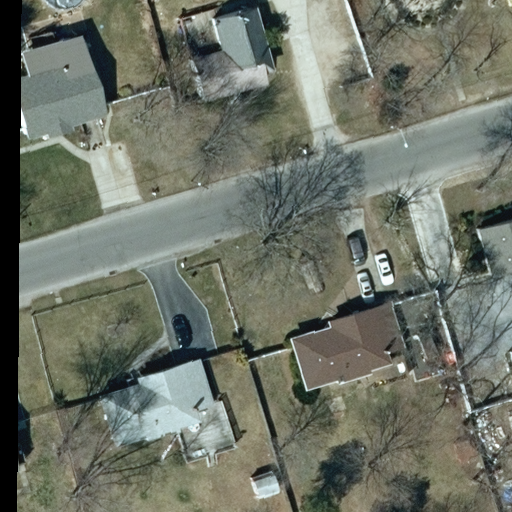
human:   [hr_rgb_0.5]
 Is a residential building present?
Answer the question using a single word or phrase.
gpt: yes

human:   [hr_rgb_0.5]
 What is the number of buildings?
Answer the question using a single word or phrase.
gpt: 8

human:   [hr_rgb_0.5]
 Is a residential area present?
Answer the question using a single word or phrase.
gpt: yes

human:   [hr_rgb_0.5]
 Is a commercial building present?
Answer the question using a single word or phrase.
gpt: no

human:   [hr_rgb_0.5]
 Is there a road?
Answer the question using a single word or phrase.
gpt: yes

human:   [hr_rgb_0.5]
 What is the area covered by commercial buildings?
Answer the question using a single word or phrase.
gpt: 0m2

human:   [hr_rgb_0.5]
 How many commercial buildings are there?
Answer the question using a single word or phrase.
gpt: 0

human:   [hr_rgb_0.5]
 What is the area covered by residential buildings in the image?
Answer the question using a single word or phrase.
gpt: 1600m2

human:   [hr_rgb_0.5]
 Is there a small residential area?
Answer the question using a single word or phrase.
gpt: no

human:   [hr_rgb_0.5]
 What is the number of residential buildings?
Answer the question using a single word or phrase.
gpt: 7

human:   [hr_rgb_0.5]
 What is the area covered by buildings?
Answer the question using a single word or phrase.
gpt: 1622m2

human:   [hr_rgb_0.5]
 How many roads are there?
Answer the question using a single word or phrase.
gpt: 1

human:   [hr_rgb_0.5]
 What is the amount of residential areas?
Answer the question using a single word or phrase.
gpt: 1

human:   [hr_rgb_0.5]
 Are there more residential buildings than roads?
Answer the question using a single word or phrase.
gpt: yes

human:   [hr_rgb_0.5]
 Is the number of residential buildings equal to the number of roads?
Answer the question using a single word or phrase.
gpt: no

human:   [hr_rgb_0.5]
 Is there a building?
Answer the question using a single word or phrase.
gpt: yes

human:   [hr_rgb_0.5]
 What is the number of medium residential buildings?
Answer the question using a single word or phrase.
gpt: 6

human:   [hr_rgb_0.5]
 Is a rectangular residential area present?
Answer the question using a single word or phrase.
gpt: yes

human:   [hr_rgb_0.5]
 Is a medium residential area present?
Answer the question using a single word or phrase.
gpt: no

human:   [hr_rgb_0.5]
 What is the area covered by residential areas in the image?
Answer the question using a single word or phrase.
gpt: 10619m2

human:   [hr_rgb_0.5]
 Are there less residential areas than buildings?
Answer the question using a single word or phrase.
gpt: yes

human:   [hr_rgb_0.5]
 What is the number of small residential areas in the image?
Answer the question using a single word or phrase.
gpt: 0

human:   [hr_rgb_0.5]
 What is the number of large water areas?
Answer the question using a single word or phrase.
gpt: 0

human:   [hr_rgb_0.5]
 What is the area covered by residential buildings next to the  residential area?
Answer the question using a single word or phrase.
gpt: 1600m2

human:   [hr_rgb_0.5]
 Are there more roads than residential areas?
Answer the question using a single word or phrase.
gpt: no

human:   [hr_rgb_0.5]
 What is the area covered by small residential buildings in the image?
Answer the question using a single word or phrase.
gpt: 12m2

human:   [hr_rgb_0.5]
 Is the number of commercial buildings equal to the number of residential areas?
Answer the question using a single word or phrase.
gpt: no

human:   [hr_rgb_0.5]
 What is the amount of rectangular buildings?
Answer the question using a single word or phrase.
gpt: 2

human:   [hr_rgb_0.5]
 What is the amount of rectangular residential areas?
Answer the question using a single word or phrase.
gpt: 1

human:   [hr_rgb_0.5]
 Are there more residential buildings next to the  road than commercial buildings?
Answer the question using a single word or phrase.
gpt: yes

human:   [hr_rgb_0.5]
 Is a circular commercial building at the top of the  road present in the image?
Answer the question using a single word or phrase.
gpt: no

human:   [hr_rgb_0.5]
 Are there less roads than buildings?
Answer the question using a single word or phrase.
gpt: yes

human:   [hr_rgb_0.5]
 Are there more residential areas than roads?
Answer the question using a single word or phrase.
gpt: no

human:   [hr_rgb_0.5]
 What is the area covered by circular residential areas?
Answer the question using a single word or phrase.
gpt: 0m2

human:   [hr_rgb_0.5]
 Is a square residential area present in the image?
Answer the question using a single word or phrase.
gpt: no

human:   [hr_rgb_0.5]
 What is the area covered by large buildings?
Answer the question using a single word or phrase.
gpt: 0m2

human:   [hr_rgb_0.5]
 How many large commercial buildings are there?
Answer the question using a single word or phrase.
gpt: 0

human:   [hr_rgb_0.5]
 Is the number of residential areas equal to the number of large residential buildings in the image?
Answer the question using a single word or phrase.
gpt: no

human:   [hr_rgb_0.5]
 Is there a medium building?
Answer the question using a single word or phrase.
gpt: yes

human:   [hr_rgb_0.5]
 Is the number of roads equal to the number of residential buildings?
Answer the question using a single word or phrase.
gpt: no

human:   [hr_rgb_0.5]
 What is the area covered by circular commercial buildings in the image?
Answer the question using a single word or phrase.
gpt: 0m2

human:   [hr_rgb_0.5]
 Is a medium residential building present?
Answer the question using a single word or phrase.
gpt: yes

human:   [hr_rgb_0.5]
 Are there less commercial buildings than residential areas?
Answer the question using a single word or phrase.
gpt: yes

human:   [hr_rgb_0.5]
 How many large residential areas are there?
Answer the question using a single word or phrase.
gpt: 1

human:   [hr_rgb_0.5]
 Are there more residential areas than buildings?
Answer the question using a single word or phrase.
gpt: no

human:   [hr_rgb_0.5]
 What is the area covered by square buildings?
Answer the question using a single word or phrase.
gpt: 0m2

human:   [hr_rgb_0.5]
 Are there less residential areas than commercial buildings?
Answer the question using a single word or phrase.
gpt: no

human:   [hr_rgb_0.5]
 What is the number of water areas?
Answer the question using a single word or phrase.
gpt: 0

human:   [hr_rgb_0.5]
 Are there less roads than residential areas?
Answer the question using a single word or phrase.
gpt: no

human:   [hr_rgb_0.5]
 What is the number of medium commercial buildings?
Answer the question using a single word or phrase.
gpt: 0

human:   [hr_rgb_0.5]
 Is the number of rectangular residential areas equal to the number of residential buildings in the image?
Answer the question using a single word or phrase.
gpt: no

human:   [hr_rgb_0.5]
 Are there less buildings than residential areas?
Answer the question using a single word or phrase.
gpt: no

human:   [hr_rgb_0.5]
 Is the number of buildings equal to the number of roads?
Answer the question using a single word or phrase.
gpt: no

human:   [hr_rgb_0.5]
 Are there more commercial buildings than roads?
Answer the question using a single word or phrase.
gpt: no

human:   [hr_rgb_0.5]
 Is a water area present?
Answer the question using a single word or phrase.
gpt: no

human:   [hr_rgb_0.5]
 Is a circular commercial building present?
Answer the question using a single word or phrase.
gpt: no

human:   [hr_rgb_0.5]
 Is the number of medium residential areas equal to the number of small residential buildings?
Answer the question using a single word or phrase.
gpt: no

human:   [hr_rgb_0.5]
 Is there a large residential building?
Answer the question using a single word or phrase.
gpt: no

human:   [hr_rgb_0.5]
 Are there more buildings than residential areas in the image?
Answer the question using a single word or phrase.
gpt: yes

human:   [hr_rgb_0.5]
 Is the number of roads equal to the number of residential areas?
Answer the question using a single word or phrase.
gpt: yes

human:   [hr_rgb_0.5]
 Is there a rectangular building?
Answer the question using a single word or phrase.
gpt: yes

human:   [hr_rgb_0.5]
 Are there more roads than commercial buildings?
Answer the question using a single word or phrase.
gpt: yes

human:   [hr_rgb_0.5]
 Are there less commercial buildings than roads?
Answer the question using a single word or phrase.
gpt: yes

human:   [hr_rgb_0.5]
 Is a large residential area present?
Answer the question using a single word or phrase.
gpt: yes